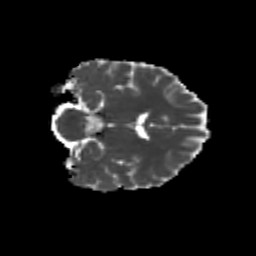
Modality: MD
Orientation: coronal
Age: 24
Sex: female
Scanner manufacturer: siemens
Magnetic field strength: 3 T
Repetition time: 3.5 s
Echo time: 0.104 s